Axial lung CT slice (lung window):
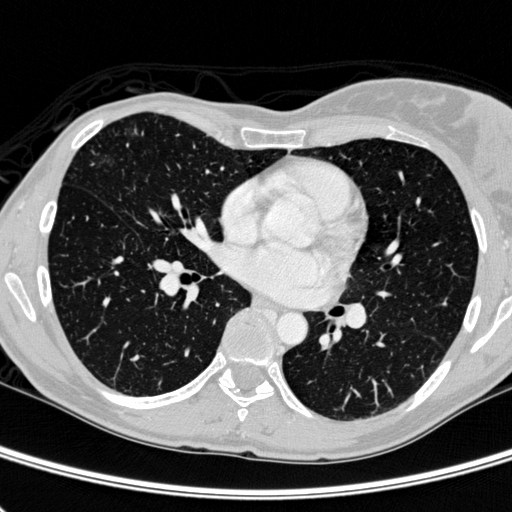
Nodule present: no